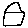
Label: house